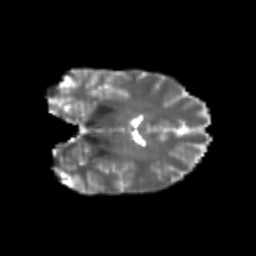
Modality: T2w
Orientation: coronal
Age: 20
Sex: female
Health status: healthy
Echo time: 0.074 s